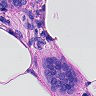
Metastatic tissue present: yes